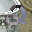
Label: 2